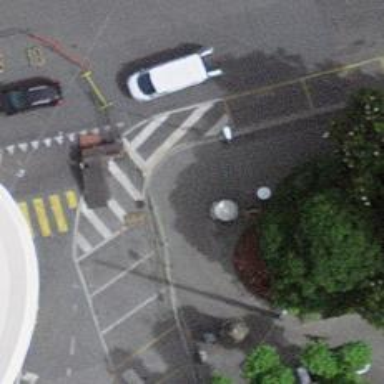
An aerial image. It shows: Surveillance system is in place.